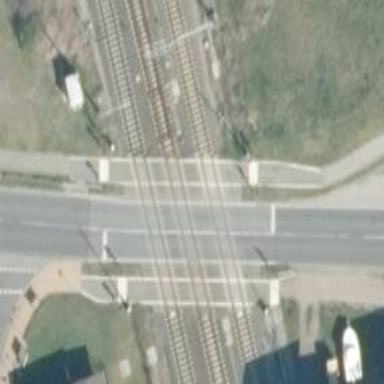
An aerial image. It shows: Railway with electrified contact lines.